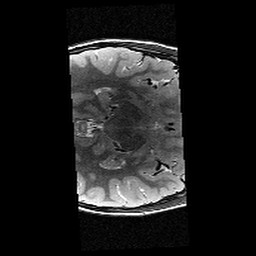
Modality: T2w
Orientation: axial
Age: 9
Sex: female
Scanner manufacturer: siemens
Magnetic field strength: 3 T
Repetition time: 9.23 s
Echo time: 0.067 s